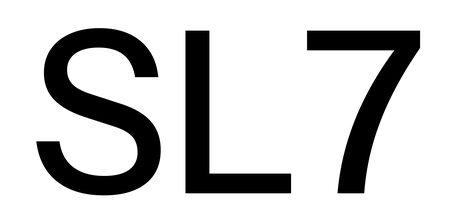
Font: InstrumentSans_Medium